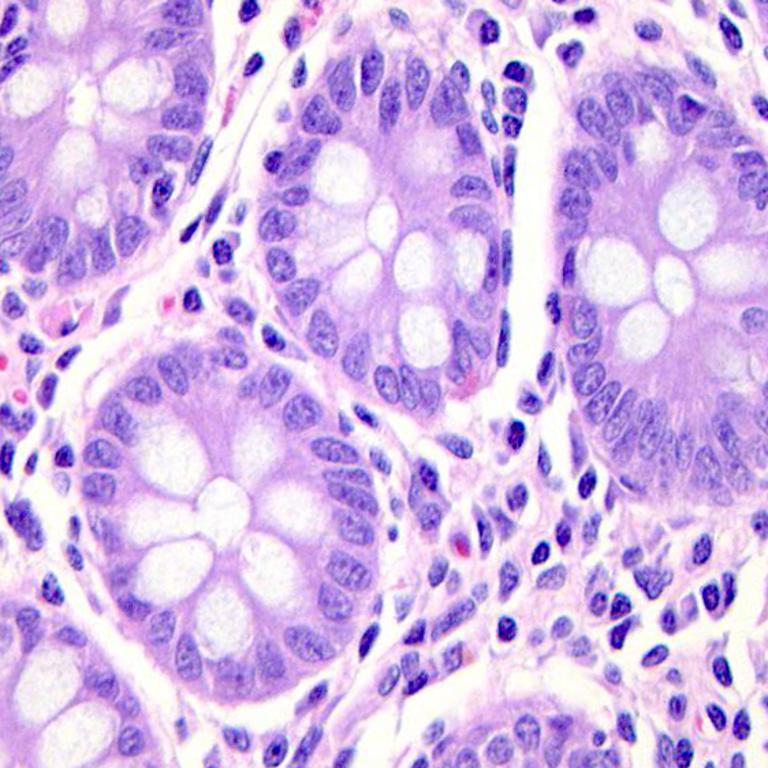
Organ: colon
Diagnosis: benign